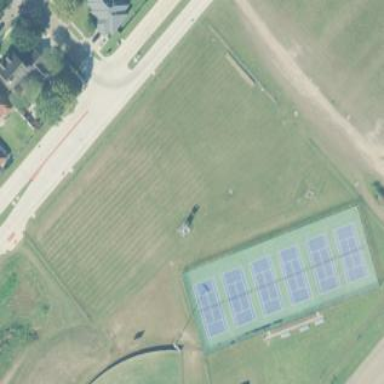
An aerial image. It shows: Tennis court on pitch.